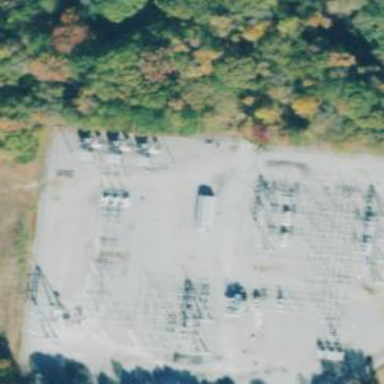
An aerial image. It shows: Fence surrounds transmission level power substation.